Question: I met an issue when using Azure function.
I create a Azure Functions v1(.Net Framework) Http Trigger template in VS. But when I try to run it directly, exceptions thrown.

I am using latest version of VS(15.6.7) and Azure Functions and Web Job tools(15.0.40502.0).
When I run it first time, no prompt for installation of anything, it runs on 1.0.10 Azure Function CLI. After I restart my VS and try to run it again, VS asks to download 1.0.12.1 Function CLI. The download seems failed as I still see 1.0.10 on the tile of window. The exception remains all the time.
Any idea? It doesn't make sense since I just try to run a template.
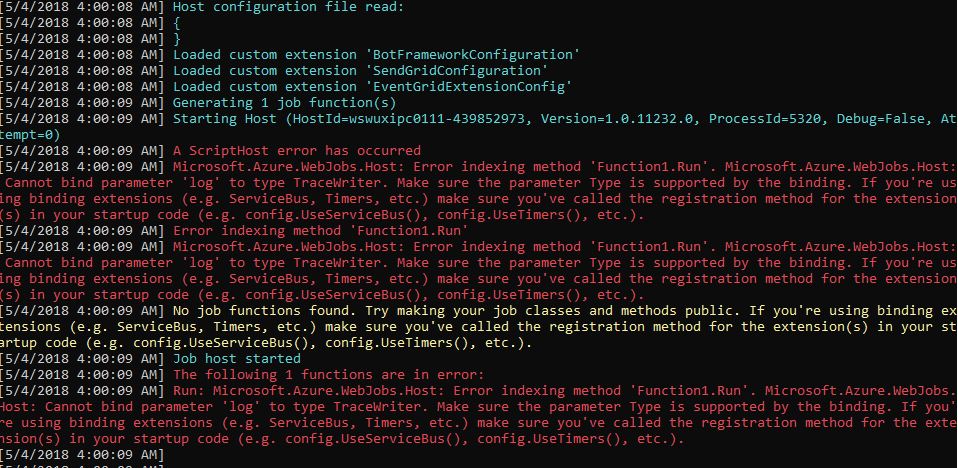
Answer: The root cause is shown in your screenshot.
> Starting Host(...,Version=1.0.11232.0)
It means your function Cli is other than actually, here's <URL>. After tests, find that old version does cause this exception. This version issue roots in failing to download latest Azure Function Core Tools trough VS.
<URL>. Try the first option to download using VS again, if it still fails, use the second option, PS scripts.
---
Azure Functions and Web Jobs Tools is updated to '15.0.40502.0' recently and mechanism of using local function Cli is also changed. <URL>.
> Tools now consume a feed which keeps templates, build tools, and the runtime up to date whenever there is a change made in the service.
The first time we create an Azure function after this update, we can see the tip on the dialog 'Making sure all templates are up to date...'. It means VS is downloading necessary cli and templates to this folder 'C:\Users\UserName\AppData\Local\AzureFunctionsTools'.
<URL>
After a while, we can see the tip changes as
<URL>
If we don't wait the downloading to complete and create project directly, it will prompt that VS is downloading '1.0.12.1' Cli. And everything should work fine after that.
As for your problem, I reproduce it once due to slow network. It fails to download those files and tries to use old version cli downloaded by VS before.
I recommend you to delete 'AzureFunctionsTools' folder and restart your VS to download it again.
If it still fails to download, you can download it manually.
You can find download link of cli, itemTemplates and projectTemplates in 'C:\Users\UserName\AppData\Local\AzureFunctionsTools\feed.json'.
And the folder structure in 'C:\Users\UserName\AppData\Local\AzureFunctionsTools\Releases\1.0.12.1' is like this
'''
cli
--func.exe
....
templates
--ItemTemplates.nupkg
--ProjectTemplates.nupkg
manifest.json
'''
Content of manifest.json
'''
{
"ReleaseName": "1.0.12.1",
"CliEntrypointPath":"C:\\Users\\UserName\\AppData\\Local\\AzureFunctionsTools\\Releases\\1.0.12.1\\cli\\func.exe",
"TemplatesDirectory": "C:\\Users\\UserName\\AppData\\Local\\AzureFunctionsTools\\Releases\\1.0.12.1\\templates",
"FunctionsExtensionVersion": "~1",
"SdkPackageVersion": "1.0.13"
}
'''